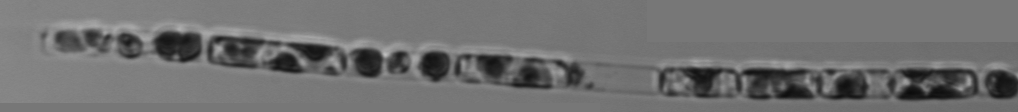
Label: Guinardia_delicatula_TAG_internal_parasite